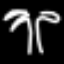
Label: palm tree